Question: I am facing an interesting issue with my app. Firstly the premise of the app is simple: A table view controller with a plus button in the navigation bar; a user presses the plus and a view controller appears modally. The user adds in a name, amount and event, presses save and through NSFetchedResultsController and Core Data, that information is successfully populated back in the Table View Controller.
That works very well. The TableViewController is also using a SearchBar so that the user can search for names or events in the Table View.
The issue is:
If a user searches for an entry in the Table View (and does not cancel out of the search) and then presses the Add button to add an entry, fills in the information and presses save, the app crashes with the error below:
'''
CoreData: error: Serious application error. Exception was caught during Core Data change processing. This is usually a bug within an observer of NSManagedObjectContextObjectsDidChangeNotification. The left hand side for an ALL or ANY operator must be either an NSArray or an NSSet. with userInfo (null)
*** Terminating app due to uncaught exception 'NSInvalidArgumentException', reason: 'The left hand side for an ALL or ANY operator must be either an NSArray or an NSSet.'
'''
However, if the user does actually cancel the search from the Table View and then adds a new entry, it does not crash. This is something I need to fix because some workflows may not see the need to cancel the search before adding a new entry.
My NSFetchedResultsController in the Table View has the following predicate:
'''
if ([self.timelineSearchBar.text length] > 0) {
NSPredicate *predName = [NSPredicate predicateWithFormat:@"ANY whoBy.name CONTAINS[c] %@", self.timelineSearchBar.text];
NSPredicate *predOccasion = [NSPredicate predicateWithFormat:@"ANY occasion.title CONTAINS[c] %@", self.timelineSearchBar.text];
// creating the orCompoundPredicate for the two conditions
NSPredicate *compPredicate = [NSCompoundPredicate orPredicateWithSubpredicates:@[predName, predOccasion, predDate]];
[fetchRequest setPredicate:compPredicate];
}
'''
I understand what is happening, but I'm not entirely sure how to go about fixing it. The error appears to be very common and there are lots of fixes out there, all relating to slightly adjusting the predicates, but I'm not sure which direction to take with this.
I am adding a view of my model for further information as well.

Any assistance on this would be massively appreciated.
EDIT: I am presenting the view controller through storyboard rather than in code, but as per the comment by TheEye, it might be easier to actually just clear the search in code and present the view controller manually. I'm looking into exploring this as a way forward.
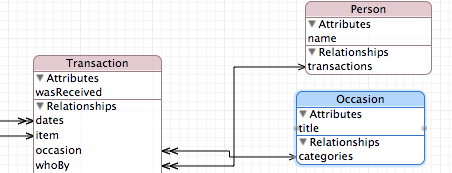
Answer: That error occurs if "ANY" is used with a relationship instead of a
relationship. For example, if "occasion" is a to-one relationship then you have to
replace
'''
@"ANY occasion.title CONTAINS[c] %@"
'''
by
'''
@"occasion.title CONTAINS[c] %@"
'''
in the second predicate.